Question: I am trying to do validation on my action class Employee1. I used the file Employee1-validation.xml . I am getting an exception like this :
'''
18:19:56,795 ERROR AnnotationActionValidatorManager:38 - Caught exception while loading file com/struts2examples/Employee1-validation.xml
Connection refused: connect - [unknown location]
at com.opensymphony.xwork2.util.DomHelper.parse(DomHelper.java:119)
at com.opensymphony.xwork2.validator.DefaultValidatorFileParser.parseActionValidatorConfigs(DefaultValidatorFileParser.java:82)
at com.opensymphony.xwork2.validator.AnnotationActionValidatorManager.loadFile(AnnotationActionValidatorManager.java:394)
at com.opensymphony.xwork2.validator.AnnotationActionValidatorManager.buildClassValidatorConfigs(AnnotationActionValidatorManager.java:279)
at com.opensymphony.xwork2.validator.AnnotationActionValidatorManager.buildValidatorConfigs(AnnotationActionValidatorManager.java:371)
at com.opensymphony.xwork2.validator.AnnotationActionValidatorManager.getValidators(AnnotationActionValidatorManager.java:99)
at com.opensymphony.xwork2.validator.AnnotationActionValidatorManager.validate(AnnotationActionValidatorManager.java:141)
at com.opensymphony.xwork2.validator.AnnotationActionValidatorManager.validate(AnnotationActionValidatorManager.java:133)
at com.opensymphony.xwork2.validator.AnnotationActionValidatorManager.validate(AnnotationActionValidatorManager.java:128)
at com.opensymphony.xwork2.validator.ValidationInterceptor.doBeforeInvocation(ValidationInterceptor.java:222)
at com.opensymphony.xwork2.validator.ValidationInterceptor.doIntercept(ValidationInterceptor.java:263)
at org.apache.struts2.interceptor.validation.AnnotationValidationInterceptor.doIntercept(AnnotationValidationInterceptor.java:68)
at com.opensymphony.xwork2.interceptor.MethodFilterInterceptor.intercept(MethodFilterInterceptor.java:98)
at com.opensymphony.xwork2.DefaultActionInvocation.invoke(DefaultActionInvocation.java:246)
at com.opensymphony.xwork2.interceptor.ConversionErrorInterceptor.intercept(ConversionErrorInterceptor.java:138)
at com.opensymphony.xwork2.DefaultActionInvocation.invoke(DefaultActionInvocation.java:246)
at com.opensymphony.xwork2.interceptor.ParametersInterceptor.doIntercept(ParametersInterceptor.java:239)
at com.opensymphony.xwork2.interceptor.MethodFilterInterceptor.intercept(MethodFilterInterceptor.java:98)
at com.opensymphony.xwork2.DefaultActionInvocation.invoke(DefaultActionInvocation.java:246)
at com.opensymphony.xwork2.interceptor.ParametersInterceptor.doIntercept(ParametersInterceptor.java:239)
at com.opensymphony.xwork2.interceptor.MethodFilterInterceptor.intercept(MethodFilterInterceptor.java:98)
at com.opensymphony.xwork2.DefaultActionInvocation.invoke(DefaultActionInvocation.java:246)
at com.opensymphony.xwork2.interceptor.StaticParametersInterceptor.intercept(StaticParametersInterceptor.java:191)
at com.opensymphony.xwork2.DefaultActionInvocation.invoke(DefaultActionInvocation.java:246)
at org.apache.struts2.interceptor.MultiselectInterceptor.intercept(MultiselectInterceptor.java:73)
at com.opensymphony.xwork2.DefaultActionInvocation.invoke(DefaultActionInvocation.java:246)
at org.apache.struts2.interceptor.CheckboxInterceptor.intercept(CheckboxInterceptor.java:91)
at com.opensymphony.xwork2.DefaultActionInvocation.invoke(DefaultActionInvocation.java:246)
at org.apache.struts2.interceptor.FileUploadInterceptor.intercept(FileUploadInterceptor.java:252)
at com.opensymphony.xwork2.DefaultActionInvocation.invoke(DefaultActionInvocation.java:246)
at com.opensymphony.xwork2.interceptor.ModelDrivenInterceptor.intercept(ModelDrivenInterceptor.java:100)
at com.opensymphony.xwork2.DefaultActionInvocation.invoke(DefaultActionInvocation.java:246)
at com.opensymphony.xwork2.interceptor.ScopedModelDrivenInterceptor.intercept(ScopedModelDrivenInterceptor.java:141)
at com.opensymphony.xwork2.DefaultActionInvocation.invoke(DefaultActionInvocation.java:246)
at com.opensymphony.xwork2.interceptor.ChainingInterceptor.intercept(ChainingInterceptor.java:145)
at com.opensymphony.xwork2.DefaultActionInvocation.invoke(DefaultActionInvocation.java:246)
at com.opensymphony.xwork2.interceptor.PrepareInterceptor.doIntercept(PrepareInterceptor.java:171)
at com.opensymphony.xwork2.interceptor.MethodFilterInterceptor.intercept(MethodFilterInterceptor.java:98)
at com.opensymphony.xwork2.DefaultActionInvocation.invoke(DefaultActionInvocation.java:246)
at com.opensymphony.xwork2.interceptor.I18nInterceptor.intercept(I18nInterceptor.java:161)
at com.opensymphony.xwork2.DefaultActionInvocation.invoke(DefaultActionInvocation.java:246)
at org.apache.struts2.interceptor.ServletConfigInterceptor.intercept(ServletConfigInterceptor.java:164)
at com.opensymphony.xwork2.DefaultActionInvocation.invoke(DefaultActionInvocation.java:246)
at com.opensymphony.xwork2.interceptor.AliasInterceptor.intercept(AliasInterceptor.java:193)
at com.opensymphony.xwork2.DefaultActionInvocation.invoke(DefaultActionInvocation.java:246)
at com.opensymphony.xwork2.interceptor.ExceptionMappingInterceptor.intercept(ExceptionMappingInterceptor.java:189)
at com.opensymphony.xwork2.DefaultActionInvocation.invoke(DefaultActionInvocation.java:246)
at org.apache.struts2.impl.StrutsActionProxy.execute(StrutsActionProxy.java:54)
at org.apache.struts2.dispatcher.Dispatcher.serviceAction(Dispatcher.java:563)
at org.apache.struts2.dispatcher.FilterDispatcher.doFilter(FilterDispatcher.java:434)
at org.apache.catalina.core.ApplicationFilterChain.internalDoFilter(ApplicationFilterChain.java:243)
at org.apache.catalina.core.ApplicationFilterChain.doFilter(ApplicationFilterChain.java:210)
at org.apache.catalina.core.StandardWrapperValve.invoke(StandardWrapperValve.java:225)
at org.apache.catalina.core.StandardContextValve.invoke(StandardContextValve.java:123)
at org.apache.catalina.authenticator.AuthenticatorBase.invoke(AuthenticatorBase.java:472)
at org.apache.catalina.core.StandardHostValve.invoke(StandardHostValve.java:168)
at org.apache.catalina.valves.ErrorReportValve.invoke(ErrorReportValve.java:98)
at org.apache.catalina.valves.AccessLogValve.invoke(AccessLogValve.java:927)
at org.apache.catalina.core.StandardEngineValve.invoke(StandardEngineValve.java:118)
at org.apache.catalina.connector.CoyoteAdapter.service(CoyoteAdapter.java:407)
at org.apache.coyote.http11.AbstractHttp11Processor.process(AbstractHttp11Processor.java:1001)
at org.apache.coyote.AbstractProtocol$AbstractConnectionHandler.process(AbstractProtocol.java:585)
at org.apache.tomcat.util.net.JIoEndpoint$SocketProcessor.run(JIoEndpoint.java:312)
at java.util.concurrent.ThreadPoolExecutor.runWorker(ThreadPoolExecutor.java:1110)
at java.util.concurrent.ThreadPoolExecutor$Worker.run(ThreadPoolExecutor.java:603)
at java.lang.Thread.run(Thread.java:722)
Caused by: java.net.ConnectException: Connection refused: connect
at java.net.DualStackPlainSocketImpl.connect0(Native Method)
at java.net.DualStackPlainSocketImpl.socketConnect(DualStackPlainSocketImpl.java:69)
at java.net.AbstractPlainSocketImpl.doConnect(AbstractPlainSocketImpl.java:339)
at java.net.AbstractPlainSocketImpl.connectToAddress(AbstractPlainSocketImpl.java:200)
at java.net.AbstractPlainSocketImpl.connect(AbstractPlainSocketImpl.java:182)
at java.net.PlainSocketImpl.connect(PlainSocketImpl.java:157)
at java.net.SocksSocketImpl.connect(SocksSocketImpl.java:391)
at java.net.Socket.connect(Socket.java:579)
at java.net.Socket.connect(Socket.java:528)
at sun.net.NetworkClient.doConnect(NetworkClient.java:180)
at sun.net.www.http.HttpClient.openServer(HttpClient.java:378)
at sun.net.www.http.HttpClient.openServer(HttpClient.java:473)
at sun.net.www.http.HttpClient.<init>(HttpClient.java:203)
at sun.net.www.http.HttpClient.New(HttpClient.java:290)
at sun.net.www.http.HttpClient.New(HttpClient.java:306)
at sun.net.www.protocol.http.HttpURLConnection.getNewHttpClient(HttpURLConnection.java:995)
at sun.net.www.protocol.http.HttpURLConnection.plainConnect(HttpURLConnection.java:931)
at sun.net.www.protocol.http.HttpURLConnection.connect(HttpURLConnection.java:849)
at sun.net.www.protocol.http.HttpURLConnection.getInputStream(HttpURLConnection.java:1299)
at com.sun.org.apache.xerces.internal.impl.XMLEntityManager.setupCurrentEntity(XMLEntityManager.java:632)
at com.sun.org.apache.xerces.internal.impl.XMLEntityManager.startEntity(XMLEntityManager.java:1270)
at com.sun.org.apache.xerces.internal.impl.XMLEntityManager.startDTDEntity(XMLEntityManager.java:1237)
at com.sun.org.apache.xerces.internal.impl.XMLDTDScannerImpl.setInputSource(XMLDTDScannerImpl.java:260)
at com.sun.org.apache.xerces.internal.impl.XMLDocumentScannerImpl$DTDDriver.dispatch(XMLDocumentScannerImpl.java:1153)
at com.sun.org.apache.xerces.internal.impl.XMLDocumentScannerImpl$DTDDriver.next(XMLDocumentScannerImpl.java:1049)
at com.sun.org.apache.xerces.internal.impl.XMLDocumentScannerImpl$PrologDriver.next(XMLDocumentScannerImpl.java:962)
at com.sun.org.apache.xerces.internal.impl.XMLDocumentScannerImpl.next(XMLDocumentScannerImpl.java:607)
at com.sun.org.apache.xerces.internal.impl.XMLNSDocumentScannerImpl.next(XMLNSDocumentScannerImpl.java:116)
at com.sun.org.apache.xerces.internal.impl.XMLDocumentFragmentScannerImpl.scanDocument(XMLDocumentFragmentScannerImpl.java:489)
at com.sun.org.apache.xerces.internal.parsers.XML11Configuration.parse(XML11Configuration.java:835)
at com.sun.org.apache.xerces.internal.parsers.XML11Configuration.parse(XML11Configuration.java:764)
at com.sun.org.apache.xerces.internal.parsers.XMLParser.parse(XMLParser.java:123)
at com.sun.org.apache.xerces.internal.parsers.AbstractSAXParser.parse(AbstractSAXParser.java:1210)
at com.sun.org.apache.xerces.internal.jaxp.SAXParserImpl$JAXPSAXParser.parse(SAXParserImpl.java:568)
at com.sun.org.apache.xerces.internal.jaxp.SAXParserImpl.parse(SAXParserImpl.java:302)
at com.opensymphony.xwork2.util.DomHelper.parse(DomHelper.java:117)
... 65 more
'''
This is my empinfo1.jsp page :
'''
<%@ page language="java" contentType="text/html; charset=ISO-8859-1"
pageEncoding="ISO-8859-1"%>
<%@ taglib prefix="s" uri="/struts-tags"%>
<!DOCTYPE html PUBLIC "-//W3C//DTD HTML 4.01 Transitional//EN"
"http://www.w3.org/TR/html4/loose.dtd">
<html>
<head>
<title>Employee Form</title>
</head>
<body>
<s:form action="empinfo1" method="post">
<s:textfield name="name" label="Name" size="20" />
<s:textfield name="age" label="Age" size="20" />
<s:submit name="submit" label="Submit" align="center" />
</s:form>
</body>
</html>
'''
The struts.xml file I am using is :
'''
<?xml version="1.0" encoding="UTF-8"?>
<!DOCTYPE struts PUBLIC
"-//Apache Software Foundation//DTD Struts Configuration 2.0//EN"
"http://struts.apache.org/dtds/struts-2.0.dtd">
<struts>
<constant name="struts.devMode" value="true" />
<constant name="struts.multipart.maxSize" value="<PHONE>" />
<package name="helloworld" extends="struts-default">
<interceptors>
<interceptor name="myinterceptor"
class="com.struts2examples.MyInterceptor" />
<interceptor name="myinterceptor1"
class="com.struts2examples.MyInterceptor1" />
</interceptors>
<action name="hello"
class="com.struts2examples.HelloWorldAction"
method="execute">
<interceptor-ref name="defaultStack" />
<interceptor-ref name="params"/>
<interceptor-ref name="myinterceptor"/>
<interceptor-ref name="myinterceptor1"/>
<result name="success">/HelloWorld.jsp</result>
<result name="error">/AccessDenied.jsp</result>
</action>
<action name="hello1"
class="com.struts2examples.HelloWorldAction1"
method="execute">
<interceptor-ref name="defaultStack" />
<interceptor-ref name="timer"/>
<result name="success" type="freemarker">
<param name="location">/hello.fm</param>
</result>
<result name="nopassnofail" type="redirect">
<param name="location">/NewWorld.jsp</param >
</result>
<result name="error">/AccessDenied.jsp</result>
</action>
<action name="upload" class="com.struts2examples.UploadFile" method="execute">
<interceptor-ref name="defaultStack" />
<interceptor-ref name="fileUpload">
<param name="allowedTypes">image/jpeg,image/gif</param>
</interceptor-ref>
<result name="success">/success.jsp</result>
<result name="error">/error.jsp</result>
</action>
<action name="loginaction" class="com.struts2examples.LoginAction"
method="execute">
<result name="success">/successLogin.jsp</result>
<result name="error">/errorLogin.jsp</result>
</action>
<action name="emailer"
class="com.struts2examples.Emailer"
method="execute">
<result name="success">/successMail.jsp</result>
<result name="error">/errorMail.jsp</result>
</action>
<action name="empinfo"
class="com.struts2examples.Employee"
method="execute">
<result name="input">/empinfo.jsp</result>
<result name="success">/successEmpInfo.jsp</result>
</action>
<action name="empinfo1"
class="com.struts2examples.Employee1"
method="execute">
<result name="input">/empinfo1.jsp</result>
<result name="success">/successEmpInfo.jsp</result>
</action>
</package>
</struts>
'''
The project workspace looks like :

The Employee1.java looks like :
'''
package com.struts2examples;
import com.opensymphony.xwork2.ActionSupport;
public class Employee1 extends ActionSupport{
private String name;
private int age;
public String execute()
{
return SUCCESS;
}
public String getName() {
return name;
}
public void setName(String name) {
this.name = name;
}
public int getAge() {
return age;
}
public void setAge(int age) {
this.age = age;
}
}
'''
The Employee1-validation.xml file is in the same package.It is described below :
'''
<!DOCTYPE validators PUBLIC
"-//OpenSymphony Group//XWork Validator 1.0.2//EN"
"http://www.opensymphony.com/xwork/xwork-validator-1.0.2.dtd">
<validators>
<field name="name">
<field-validator type="required">
<message>
The name is required.
</message>
</field-validator>
</field>
<field name="age">
<field-validator type="int">
<param name="min">29</param>
<param name="max">64</param>
<message>
Age must be in between 28 and 65
</message>
</field-validator>
</field>
</validators>
'''
I am getting a warning on this line :
'''
"http://www.opensymphony.com/xwork/xwork-validator-1.0.2.dtd">
'''
The file cannot be validated as the XML definition "<URL>" that is
specified as describing the syntax of the file cannot be located.
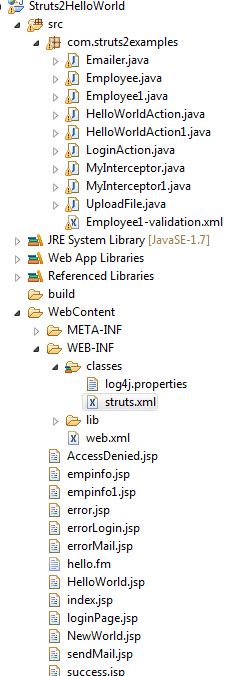
Answer: I replaced
'''
<!DOCTYPE validators PUBLIC
"-//OpenSymphony Group//XWork Validator 1.0.2//EN"
"http://www.opensymphony.com/xwork/xwork-validator-1.0.2.dtd">
'''
with :
'''
<!DOCTYPE validators PUBLIC "-//Apache Struts//XWork Validator 1.0.3//EN"
"http://struts.apache.org/dtds/xwork-validator-1.0.3.dtd">
'''
And now it's working fine. Thank you all who worked on this question.